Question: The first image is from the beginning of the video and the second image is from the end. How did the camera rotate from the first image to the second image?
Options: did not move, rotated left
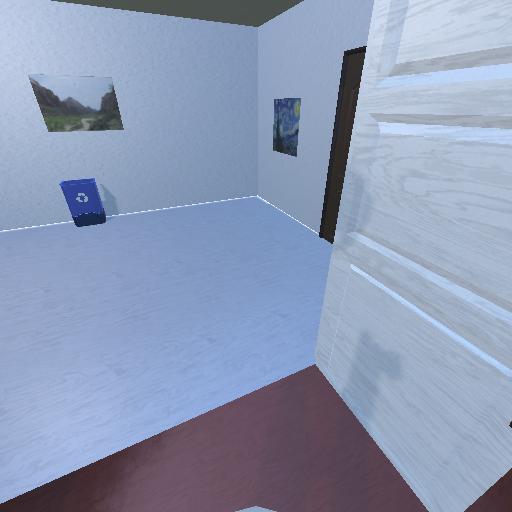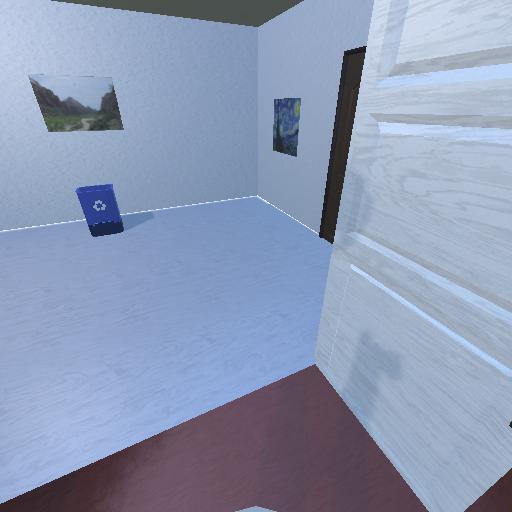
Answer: did not move